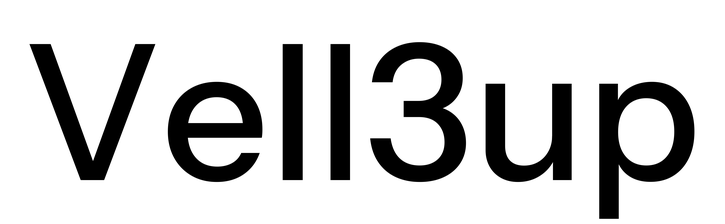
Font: InstrumentSans_Medium